Interaction volume radius: 5 \u00c5
Interaction volume height: 15 \u00c5
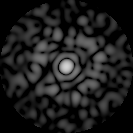
Disorder parameter: 0.7564